Question: How would I count how many objects there are inside an array?
The array looking like:
'''
[ {id: 1}, {id: 2}, ...]
'''
I assume I could use count() if it was PHP, but what about NodeJS/Javascript?
Edit:

'''
if (offer.items_to_receive.length > 0) {
console.log("items: " + offer.items_to_receive.length);
for(var i = 0; i < offer.items_to_receive.length; i++) {
usersInRound.push(offer.steamid_other);
}
}
logData('Accepted trade offer from ' + offer.steamid_other + '. (tradeofferid: ' + offer.tradeofferid + ')
Worth ' + offer.items_to_receive.length + ' tickets. ');
'''
How come it can read the "worth X tickets", but not the other part?
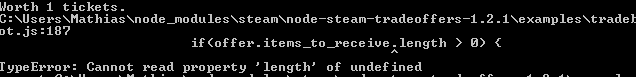
Answer: Use <URL>
'''
var data = [{
id: 1
}, {
id: 2
}];
console.log(data.length);
'''
, in your edit I see that
'offer.items_to_receive' is 'undefined', ensure that object 'offer' has property 'items_to_receive' (should be array);